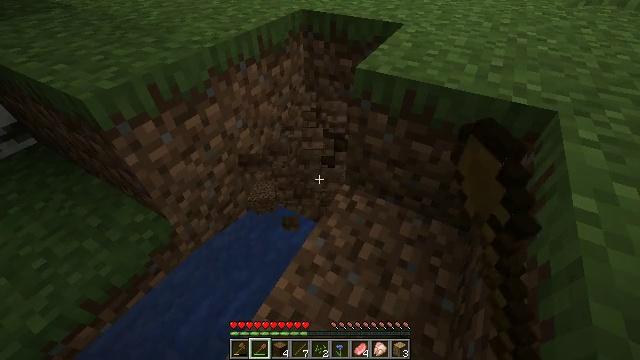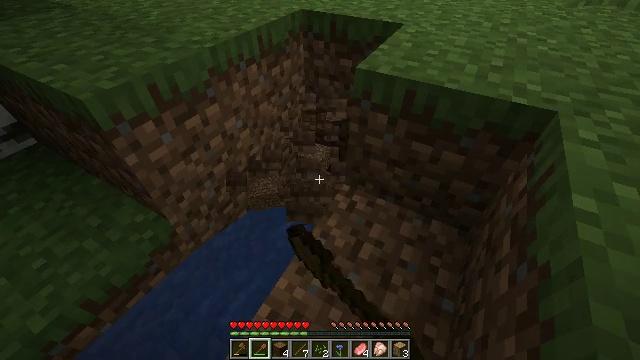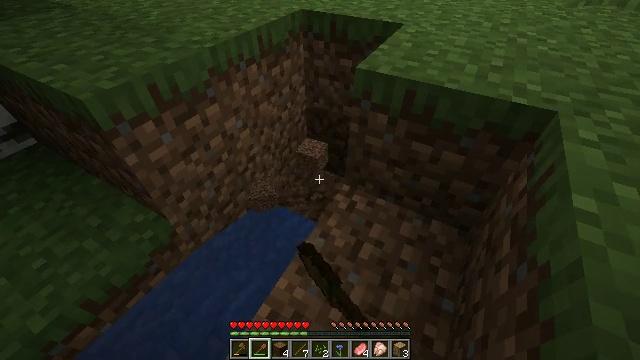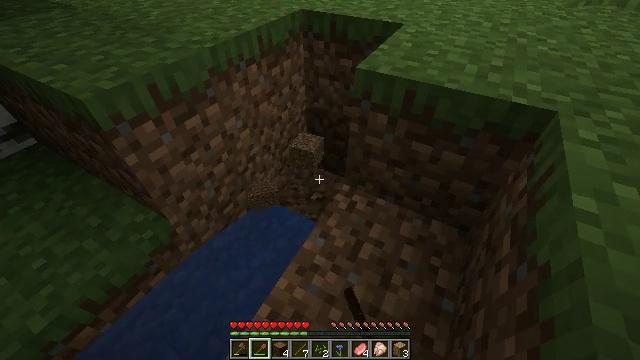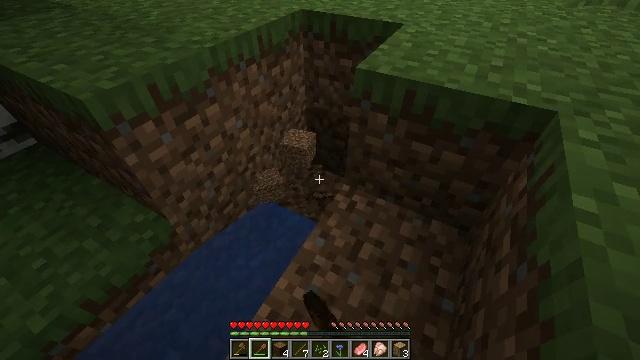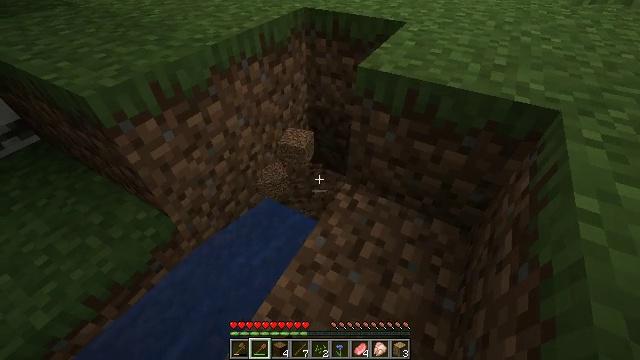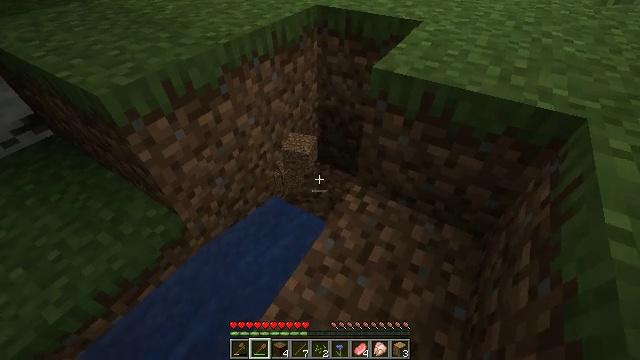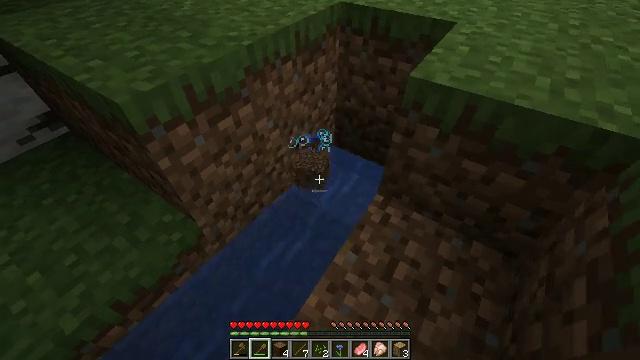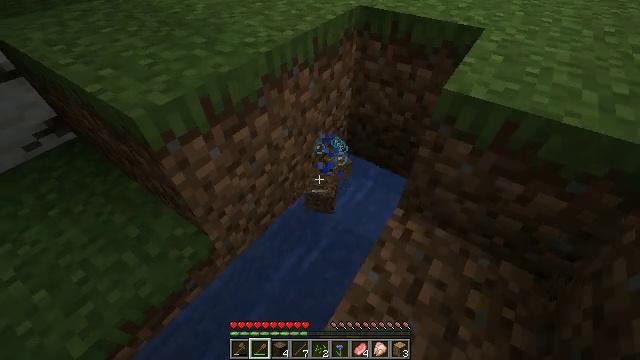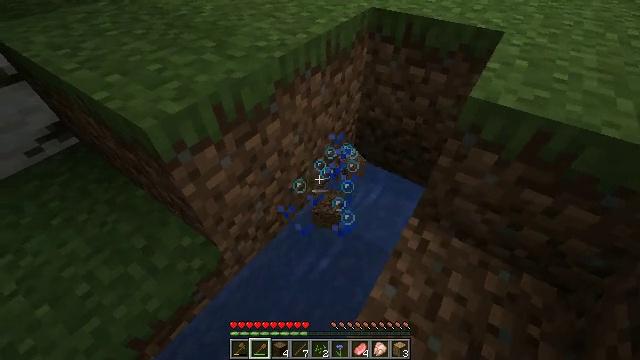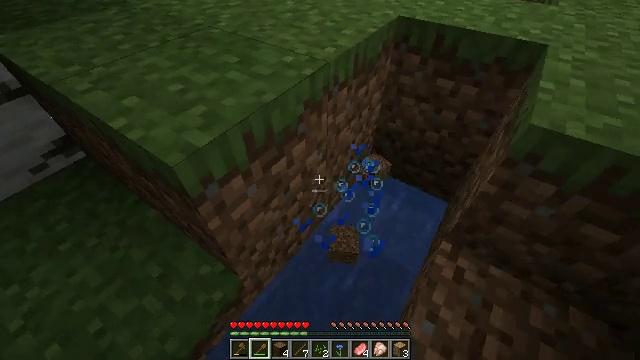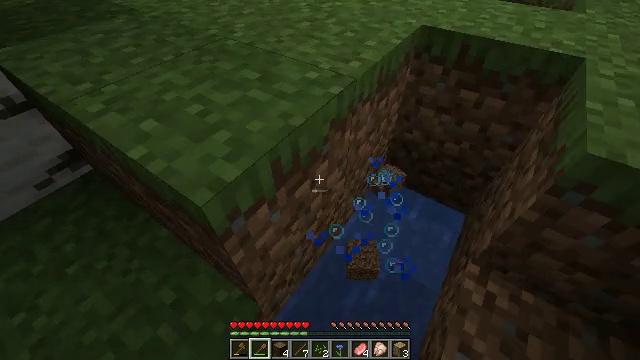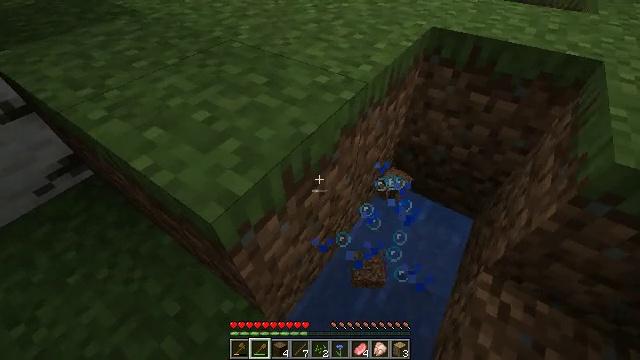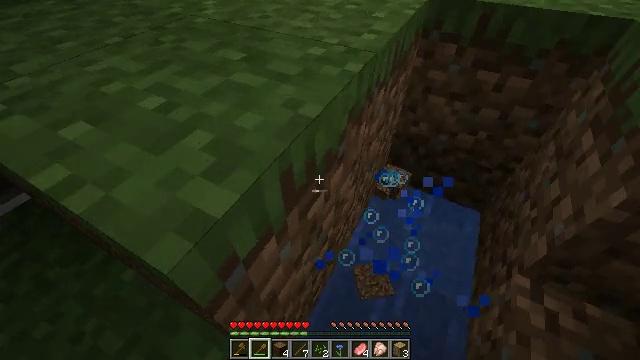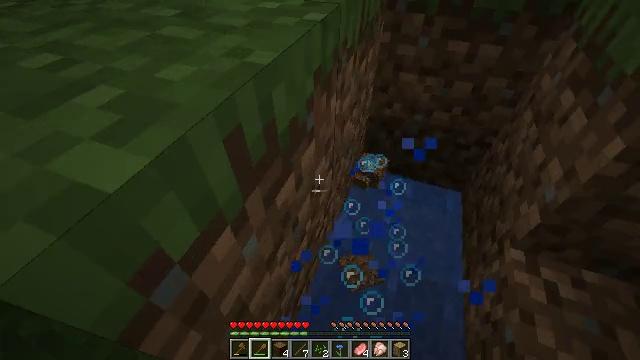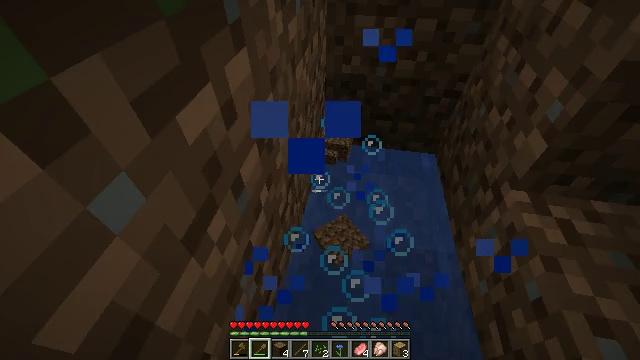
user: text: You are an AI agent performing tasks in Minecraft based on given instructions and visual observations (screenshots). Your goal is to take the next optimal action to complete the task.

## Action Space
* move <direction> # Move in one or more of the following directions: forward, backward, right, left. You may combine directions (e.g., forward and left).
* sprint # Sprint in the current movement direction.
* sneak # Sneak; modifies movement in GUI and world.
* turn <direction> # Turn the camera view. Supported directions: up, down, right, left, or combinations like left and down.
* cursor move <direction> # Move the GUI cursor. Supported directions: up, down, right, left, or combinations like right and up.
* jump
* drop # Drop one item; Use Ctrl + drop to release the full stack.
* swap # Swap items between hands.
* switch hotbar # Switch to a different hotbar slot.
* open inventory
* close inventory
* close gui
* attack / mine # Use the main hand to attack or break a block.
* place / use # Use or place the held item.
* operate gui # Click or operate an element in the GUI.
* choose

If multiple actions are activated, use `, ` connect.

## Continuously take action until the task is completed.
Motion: motion action
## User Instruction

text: Gather grass block for landscaping.
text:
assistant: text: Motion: attack / mine
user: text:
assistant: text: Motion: attack / mine
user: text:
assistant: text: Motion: attack / mine
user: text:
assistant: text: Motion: attack / mine
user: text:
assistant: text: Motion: no_op
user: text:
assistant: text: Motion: move forward and move left, turn left
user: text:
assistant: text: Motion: move forward and move left, turn left and down
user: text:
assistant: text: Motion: move forward and move left
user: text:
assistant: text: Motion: move forward and move left
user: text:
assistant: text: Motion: move forward and move left
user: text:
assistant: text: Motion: move forward and move left
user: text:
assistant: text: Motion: move forward
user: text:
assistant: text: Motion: move forward, turn right
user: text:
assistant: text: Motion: move forward, turn right
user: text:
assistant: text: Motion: turn right
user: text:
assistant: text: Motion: turn right and up
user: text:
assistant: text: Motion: turn right and up
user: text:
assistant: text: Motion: turn right and up
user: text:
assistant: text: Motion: turn right and up
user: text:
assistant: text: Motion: turn up
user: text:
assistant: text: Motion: turn left and up
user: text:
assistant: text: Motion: turn left and up
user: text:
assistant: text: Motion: attack / mine
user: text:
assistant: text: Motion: attack / mine
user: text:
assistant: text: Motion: turn left, attack / mine
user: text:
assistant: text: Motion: turn left, attack / mine
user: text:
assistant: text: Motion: attack / mine
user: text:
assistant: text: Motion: attack / mine
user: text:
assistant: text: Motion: attack / mine
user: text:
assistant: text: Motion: attack / mine